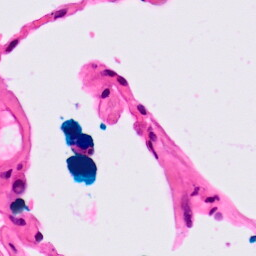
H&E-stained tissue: Lung